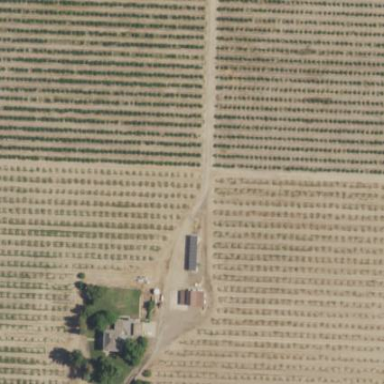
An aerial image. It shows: Vineyard where grapes are grown.